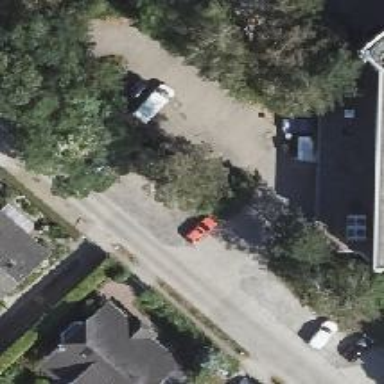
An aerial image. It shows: Street side parking area.